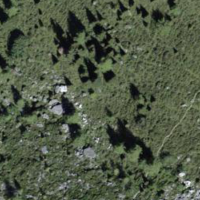
EUNIS habitat code: 23
Species observed at this site:
Dryas octopetala